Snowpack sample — Loveland Pass, Silver Plume, Colorado, USA (1/12/25, 11:40 AM MST)
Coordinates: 39.66, -105.88
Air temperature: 7 °F
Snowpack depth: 140 cm
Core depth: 10 cm
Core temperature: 41 °F
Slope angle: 11°, slope face: 30°
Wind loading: high
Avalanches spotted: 2
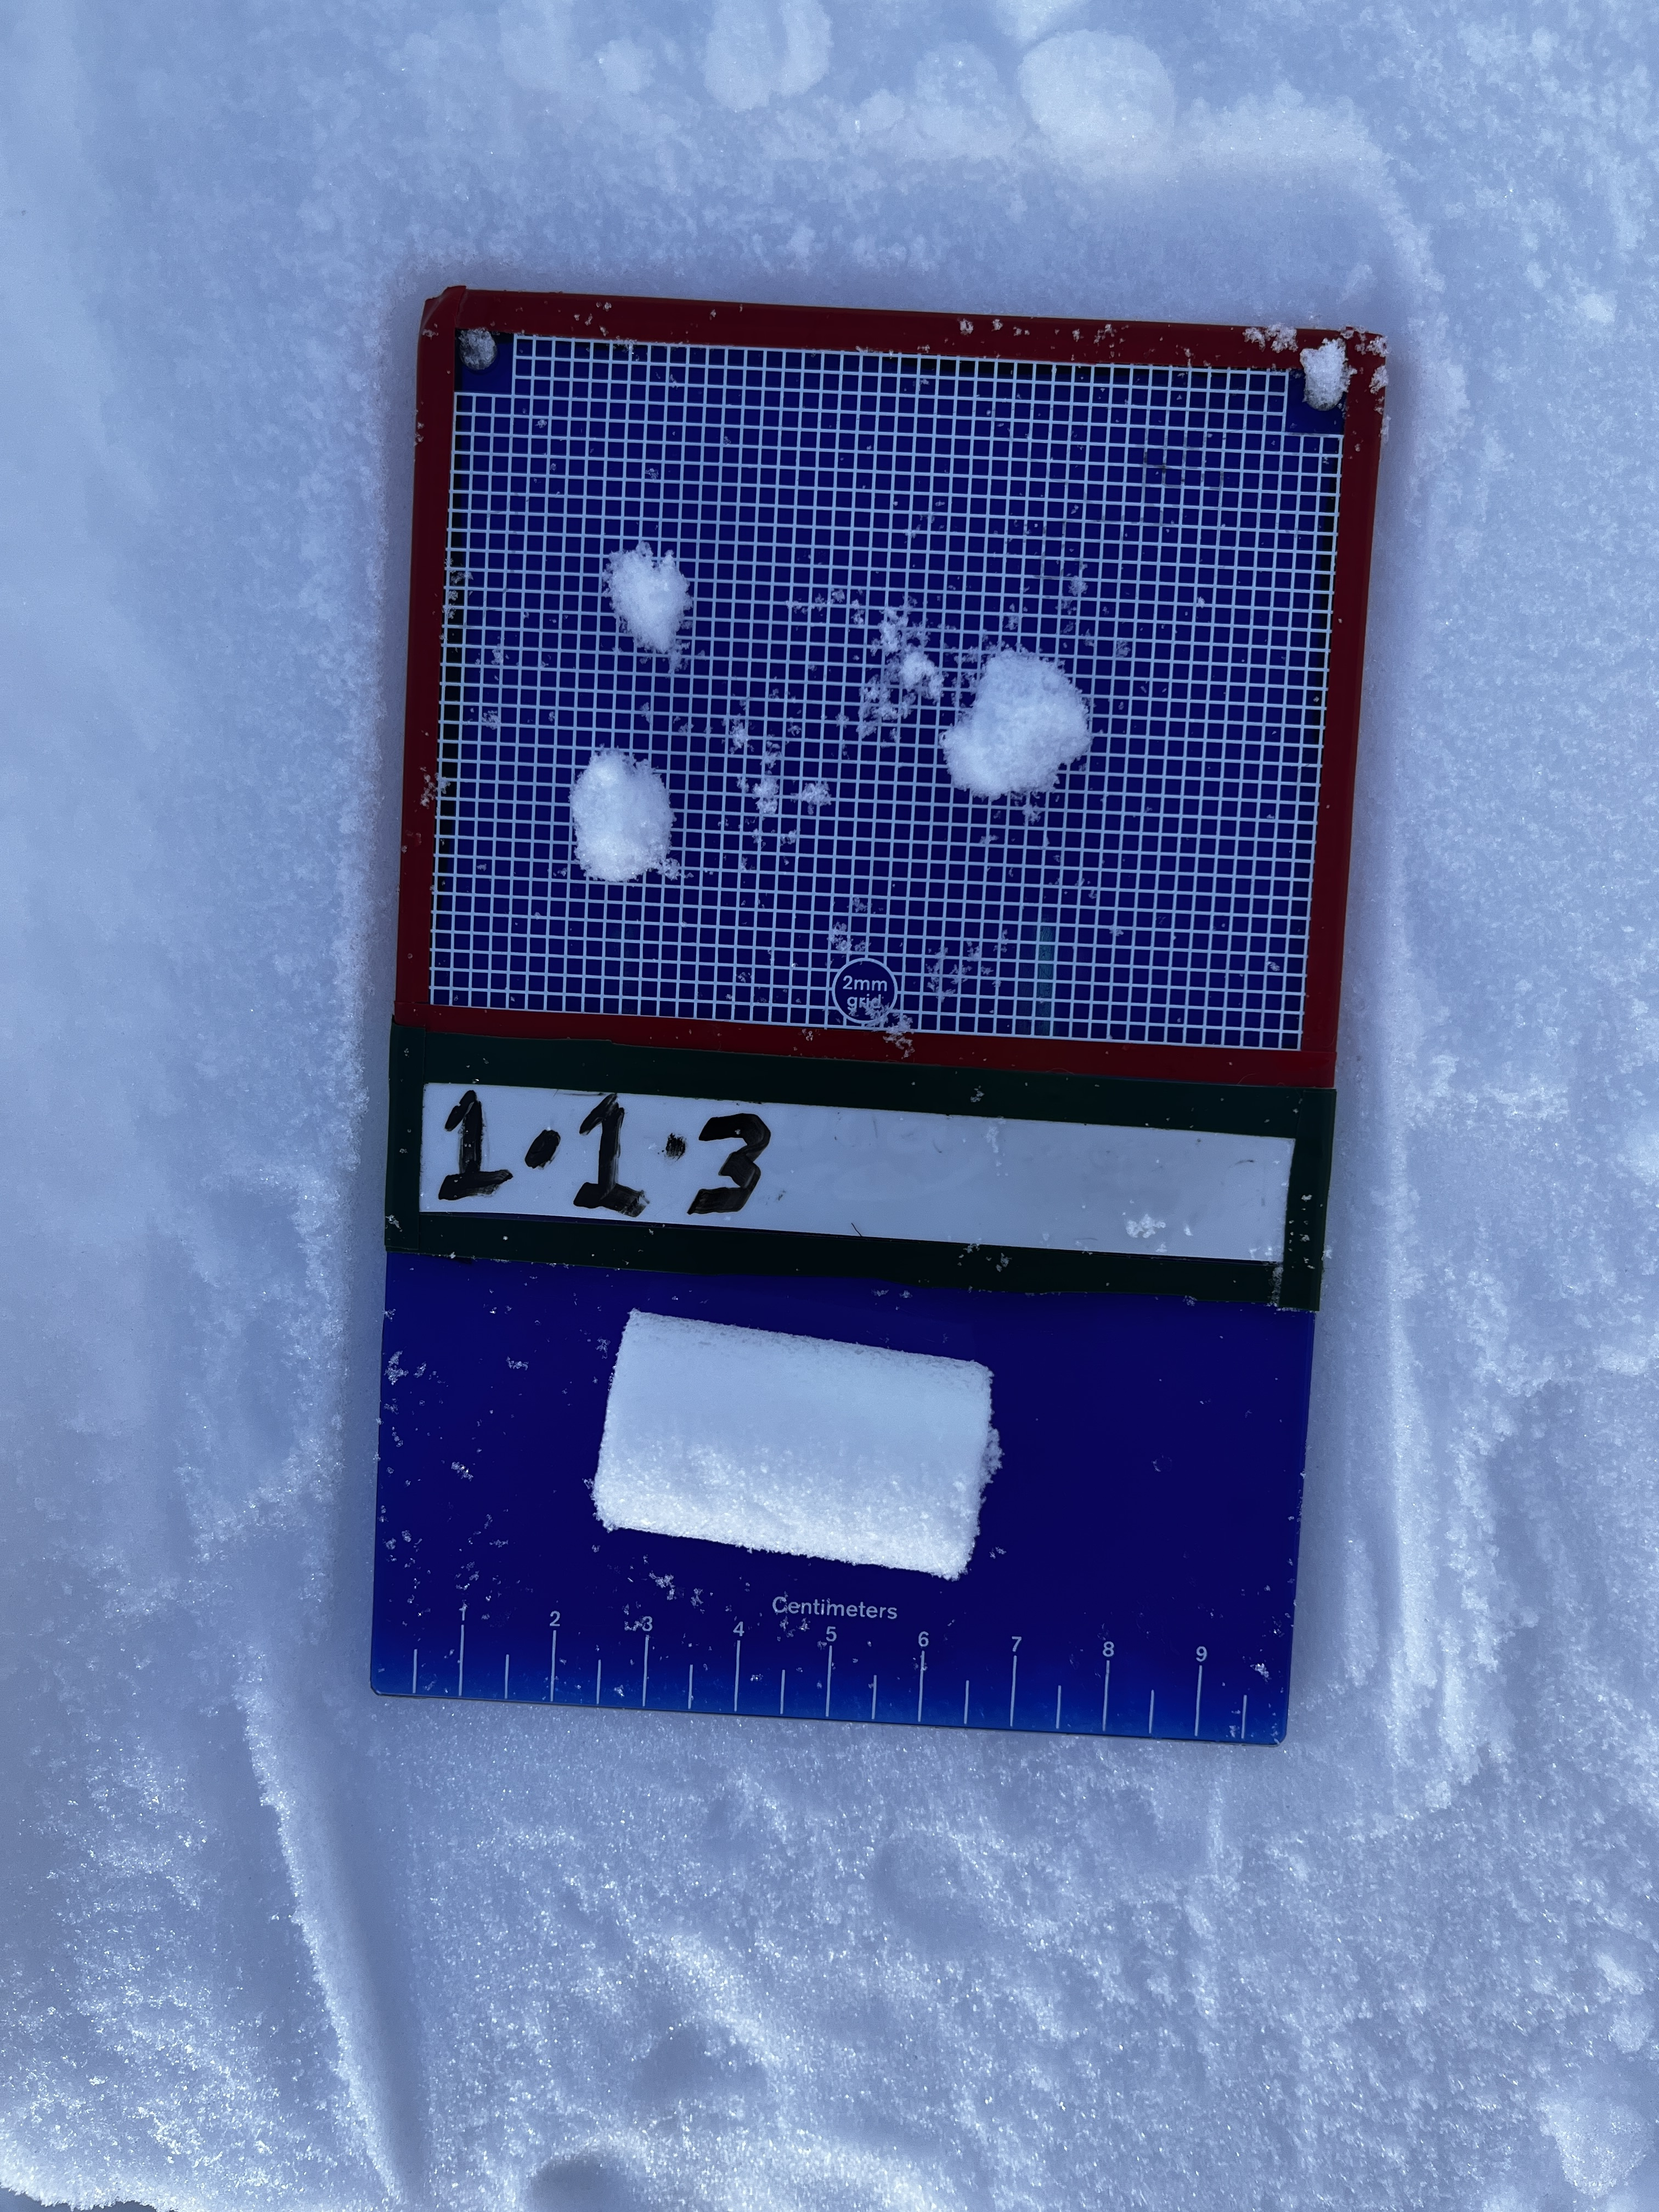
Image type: crystal_card
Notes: Pilot using slightly modified coring method that took too large segment for snow profile picturing, advised not to use in higher level models. Two avalanche on south face nearby, partially cloudy with light snow in the last 24 hours. Lots of wind loading on eastern features.